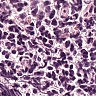
Metastatic tissue present: no